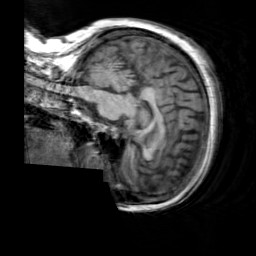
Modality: T1w
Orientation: sagittal
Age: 60
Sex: female
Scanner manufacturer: siemens
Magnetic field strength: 3 T
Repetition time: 2.3 s
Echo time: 0.00303 s